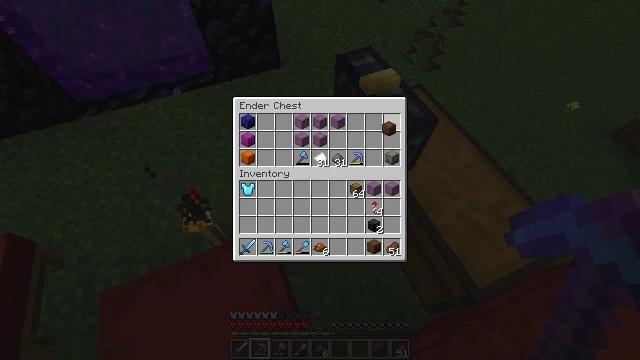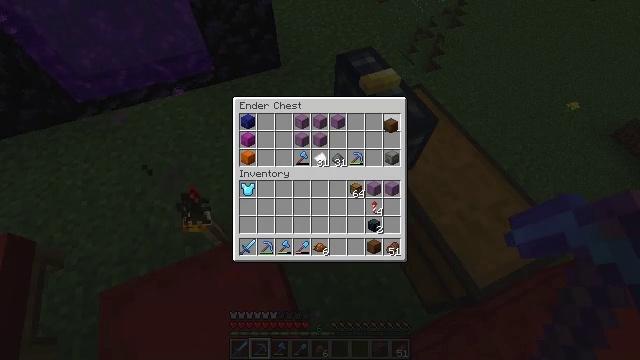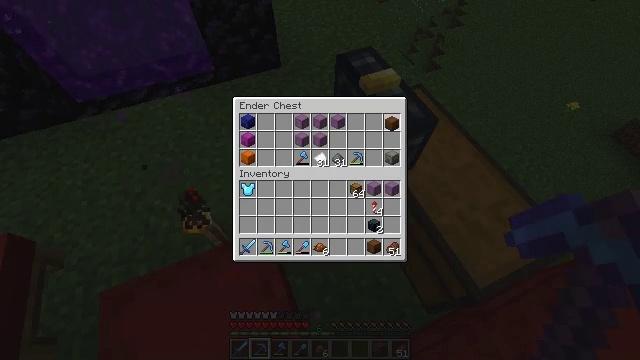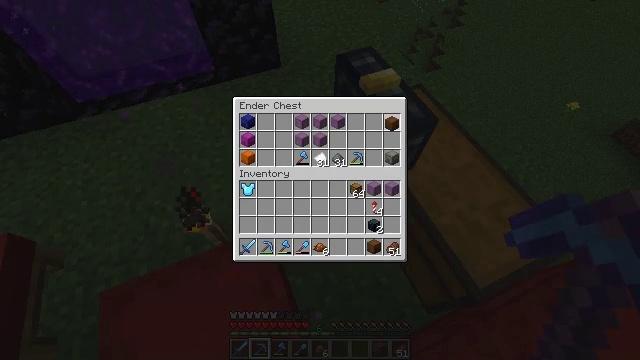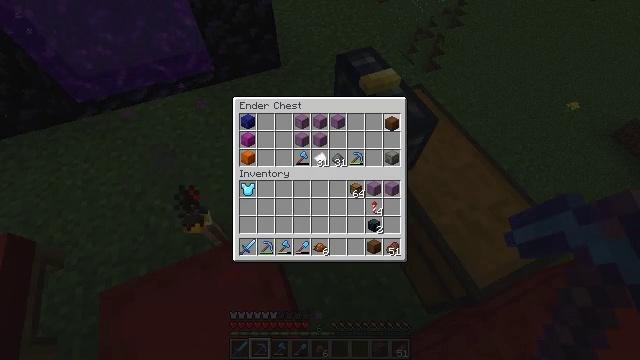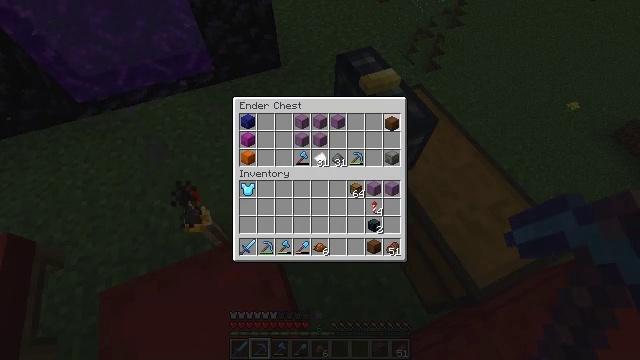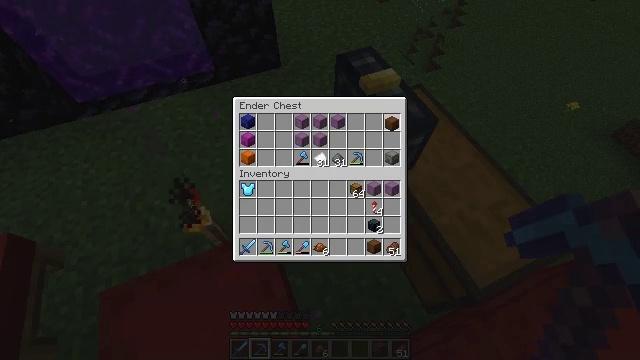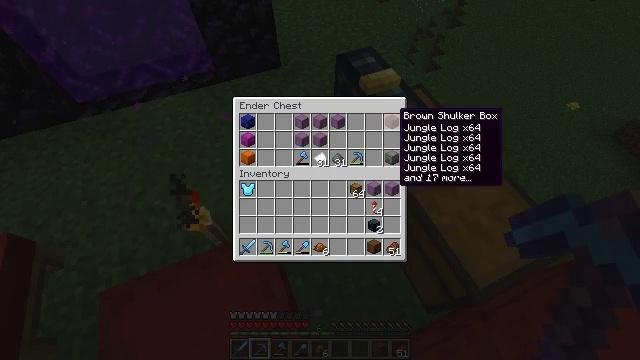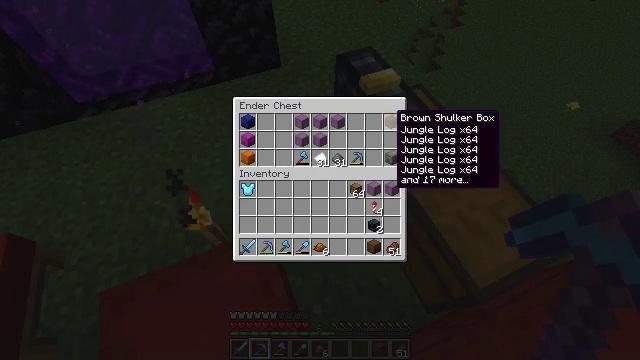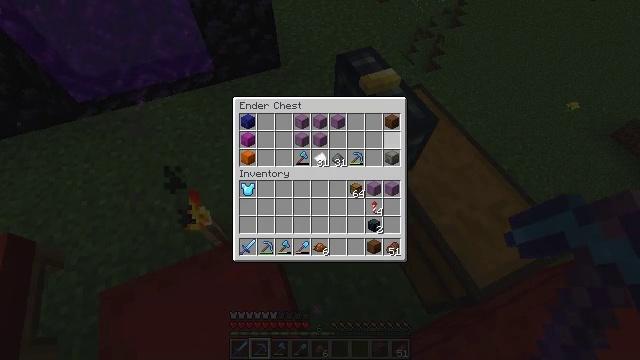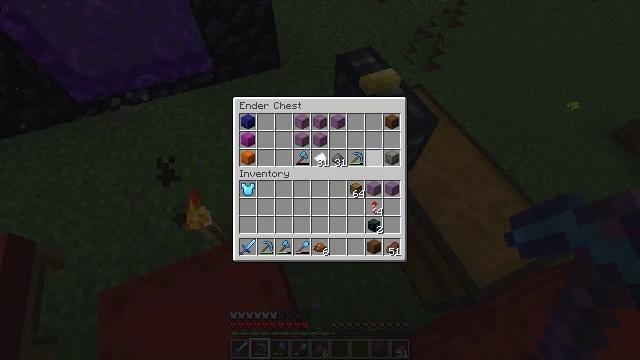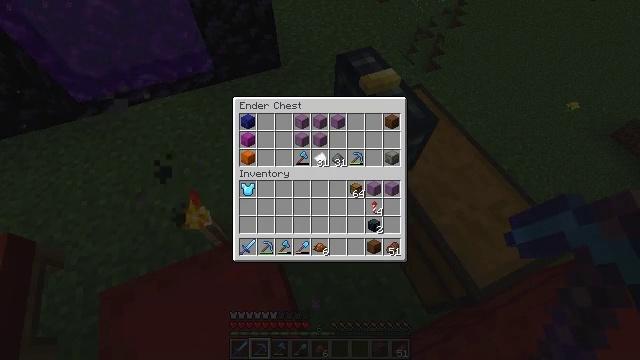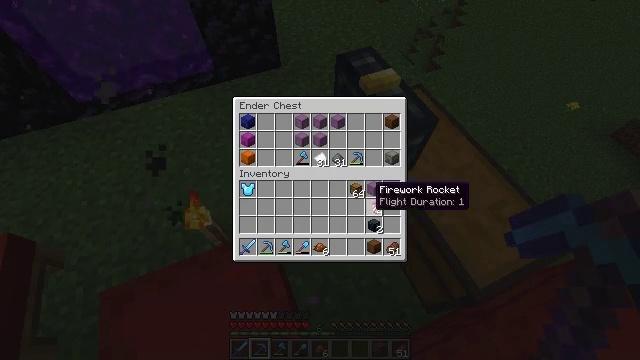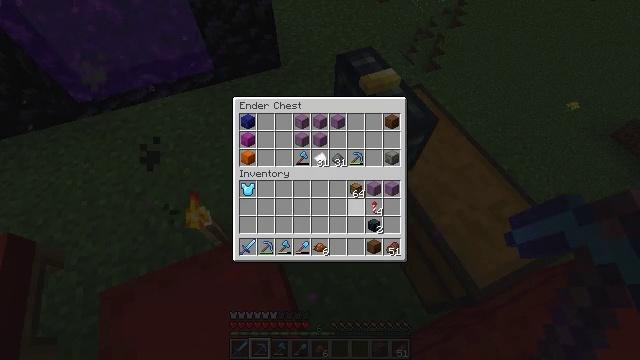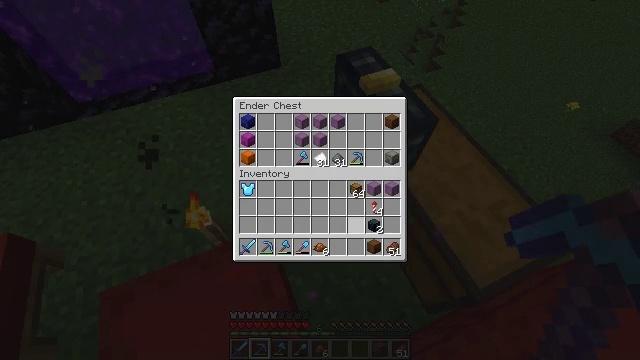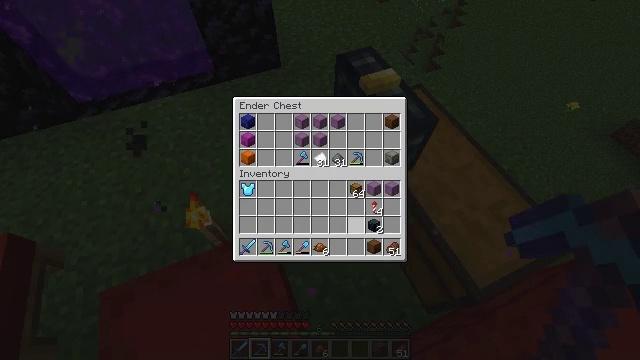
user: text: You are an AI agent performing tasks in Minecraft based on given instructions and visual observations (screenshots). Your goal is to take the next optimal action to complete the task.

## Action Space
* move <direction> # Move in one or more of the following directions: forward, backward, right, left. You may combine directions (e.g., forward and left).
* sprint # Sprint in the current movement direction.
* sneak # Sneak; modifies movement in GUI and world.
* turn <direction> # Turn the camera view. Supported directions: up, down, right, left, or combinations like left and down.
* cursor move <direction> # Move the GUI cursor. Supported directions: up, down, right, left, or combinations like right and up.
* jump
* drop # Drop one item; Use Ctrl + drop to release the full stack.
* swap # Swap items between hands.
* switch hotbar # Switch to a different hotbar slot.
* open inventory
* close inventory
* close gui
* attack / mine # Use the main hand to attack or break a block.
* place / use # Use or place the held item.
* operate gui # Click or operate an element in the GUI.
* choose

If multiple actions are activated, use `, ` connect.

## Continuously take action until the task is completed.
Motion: motion action
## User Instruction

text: Destroy the red shulker box for reuse.
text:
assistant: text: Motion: no_op
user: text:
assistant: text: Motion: no_op
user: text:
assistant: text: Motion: no_op
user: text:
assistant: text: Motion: no_op
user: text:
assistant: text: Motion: operate gui
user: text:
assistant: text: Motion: operate gui
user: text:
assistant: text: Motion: no_op
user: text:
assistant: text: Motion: no_op
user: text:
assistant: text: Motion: cursor move down
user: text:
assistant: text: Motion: cursor move left and down
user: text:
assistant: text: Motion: cursor move down
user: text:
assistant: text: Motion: cursor move down
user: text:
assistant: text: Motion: cursor move down
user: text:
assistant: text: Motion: cursor move down
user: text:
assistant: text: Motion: no_op
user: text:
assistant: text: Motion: no_op
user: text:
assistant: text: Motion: no_op
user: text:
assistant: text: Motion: no_op
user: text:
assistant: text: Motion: no_op
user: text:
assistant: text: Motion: no_op
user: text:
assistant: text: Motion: no_op
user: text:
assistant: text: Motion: no_op
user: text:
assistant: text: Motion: no_op
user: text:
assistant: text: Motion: no_op
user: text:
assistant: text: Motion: operate gui
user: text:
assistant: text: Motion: operate gui
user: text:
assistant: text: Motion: operate gui
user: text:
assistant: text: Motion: cursor move up
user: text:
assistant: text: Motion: cursor move up
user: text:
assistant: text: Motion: cursor move up